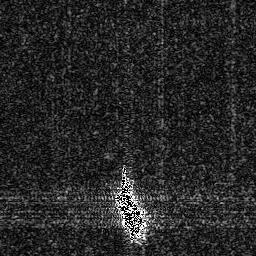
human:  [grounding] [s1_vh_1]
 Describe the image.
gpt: In the satellite image, there is  <ref>1 medium ship </ref> <box>[[44, 72, 55, 91, 0]]</box> located at bottom.